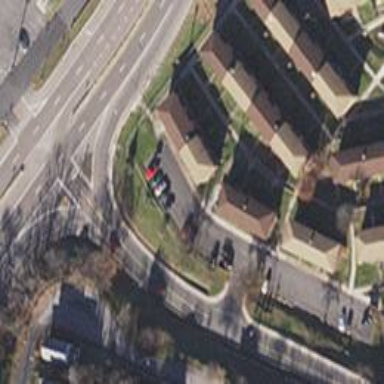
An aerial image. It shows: Footway.